Field crop: maize
Growth stage: 2
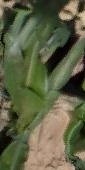
Species: maize